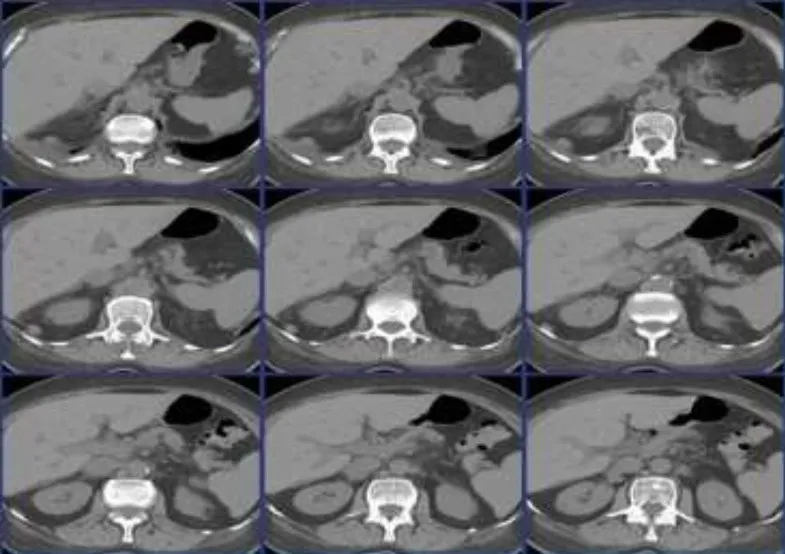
Atrophic morphology of the adrenal glands in contrast CT imaging.
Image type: radiology (ct)